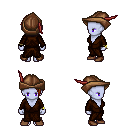
a pixel art fantasy rpg character, female body template, dark elf, purple skin, brown robe, white pants, brunette long mohawk hairstyle, leather cap, bracelets, brown shoes, four views (front, back, left, right), 2x2 character sprite sheet, small pixel art, hard edges, no anti-aliasing